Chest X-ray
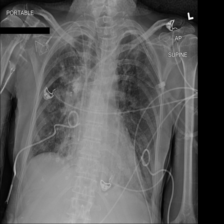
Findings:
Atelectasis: negative
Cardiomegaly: negative
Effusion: negative
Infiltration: negative
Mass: negative
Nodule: negative
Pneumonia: negative
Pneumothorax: negative
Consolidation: negative
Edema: negative
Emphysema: negative
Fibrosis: negative
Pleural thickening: positive
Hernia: negative